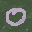
Label: 0